Aerial crown-view tile of a tropical tree (Barro Colorado Island, Panama), acquired 20241216:
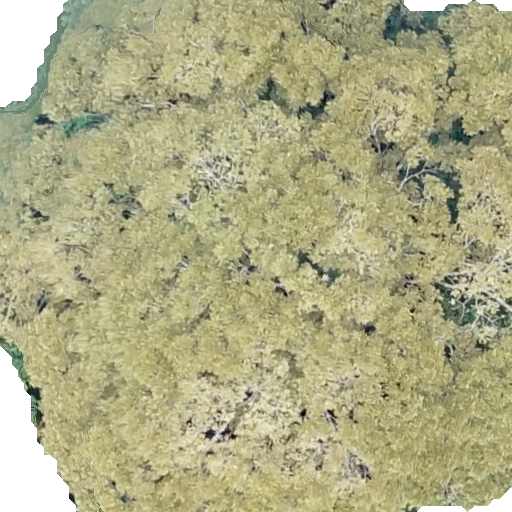
Species: Dipteryx oleifera
GBIF accepted scientific name: Dipteryx oleifera
Crown area: 491.053 m²